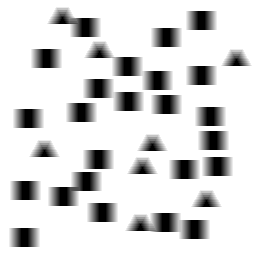
Squares: 24
Triangles: 8
Stars: 0
Total shapes: 32